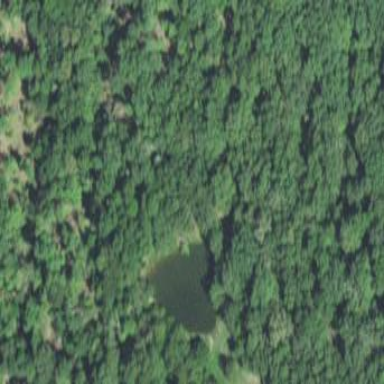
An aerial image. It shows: Pond surrounded by natural water.